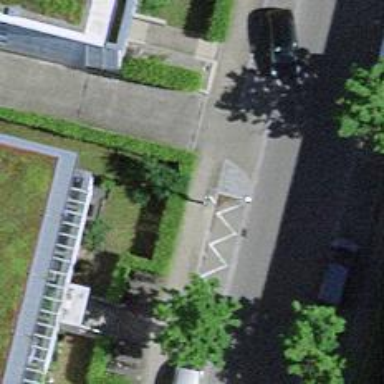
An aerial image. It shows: Bus stop with platform for public transport.